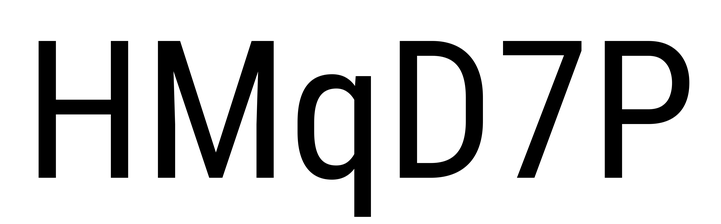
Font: Roboto_Condensed_Regular